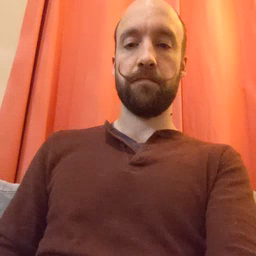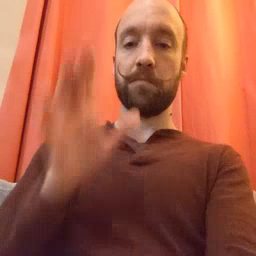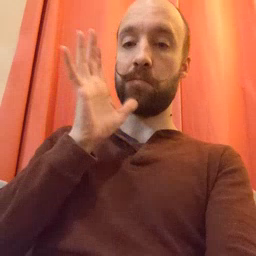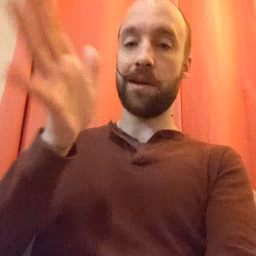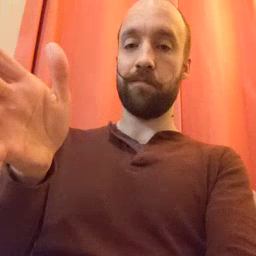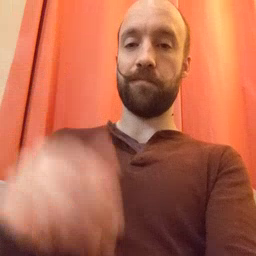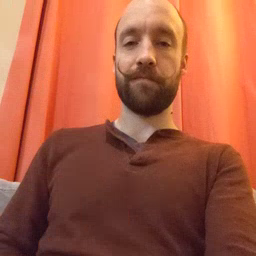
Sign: grandma